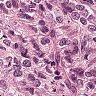
Metastatic tissue present: yes